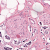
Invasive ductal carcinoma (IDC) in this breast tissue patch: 1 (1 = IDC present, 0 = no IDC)